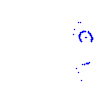
Particle: proton